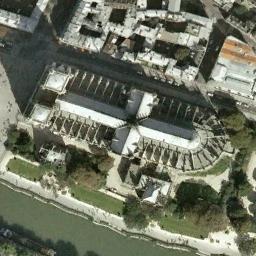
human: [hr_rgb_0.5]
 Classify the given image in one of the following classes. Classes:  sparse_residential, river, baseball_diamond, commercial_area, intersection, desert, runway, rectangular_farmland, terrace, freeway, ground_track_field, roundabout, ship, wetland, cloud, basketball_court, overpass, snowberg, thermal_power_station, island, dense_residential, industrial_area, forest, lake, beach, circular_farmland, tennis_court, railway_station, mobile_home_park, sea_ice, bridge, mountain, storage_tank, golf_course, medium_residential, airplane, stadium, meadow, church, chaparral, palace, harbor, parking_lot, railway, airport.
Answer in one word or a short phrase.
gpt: church